Field crop: maize
Growth stage: 2
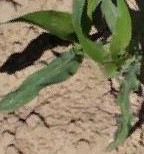
Species: maize